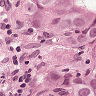
Metastatic tissue present: yes